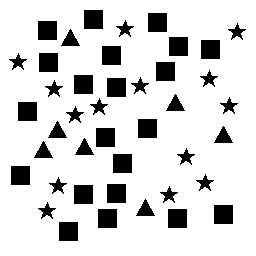
Squares: 21
Triangles: 7
Stars: 14
Total shapes: 42